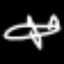
Label: airplane